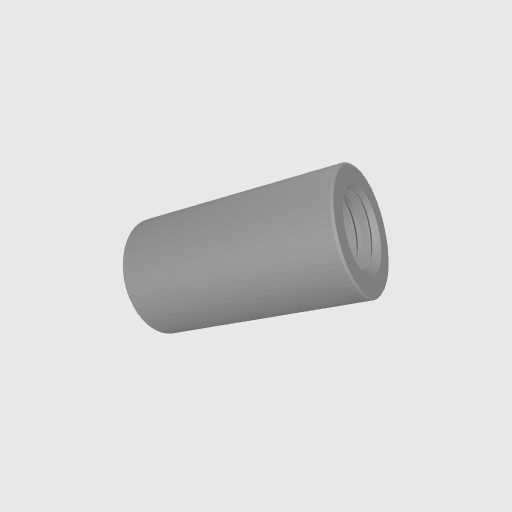
Part: Standoff6OD11